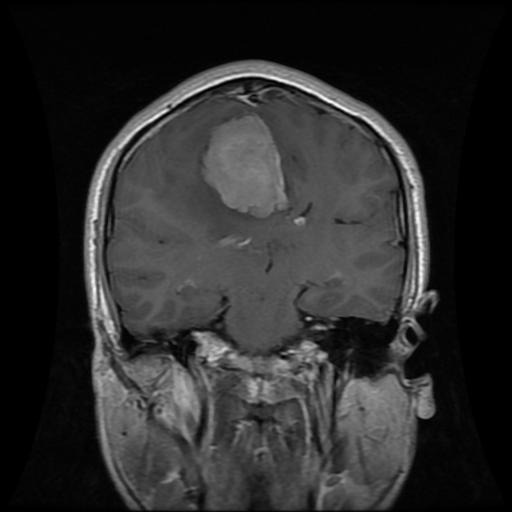
Label: meningioma